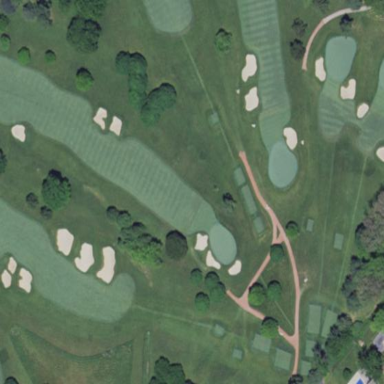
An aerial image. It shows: Scenic golf fairway.